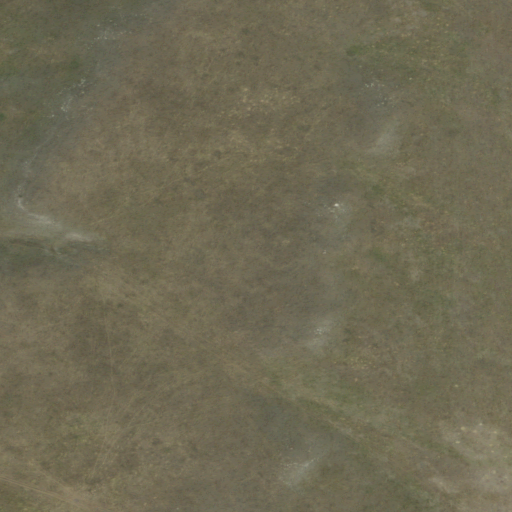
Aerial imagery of mountain in South Dakota named Lake Hill containing only grassland